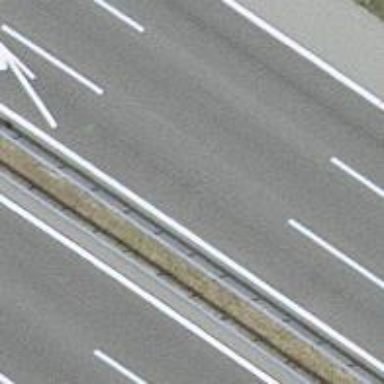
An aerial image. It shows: Asphalt motorway.